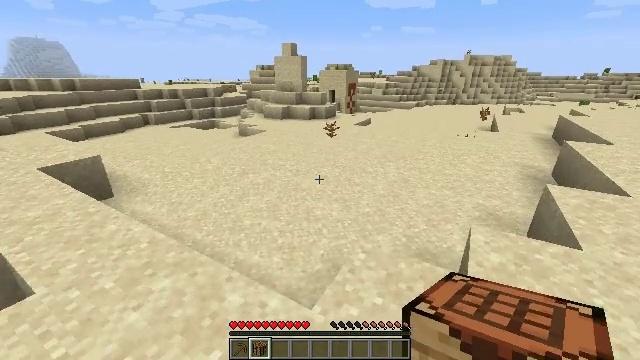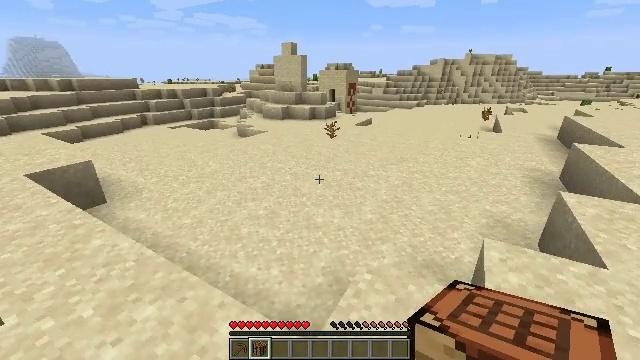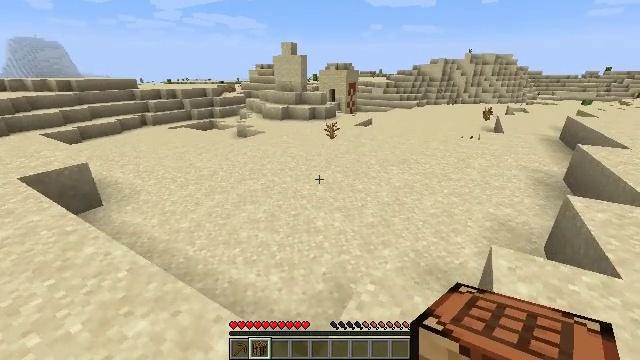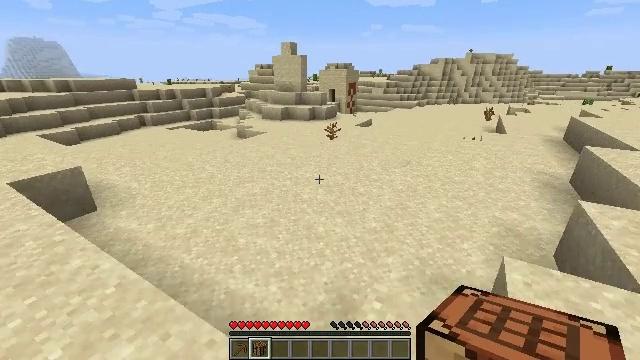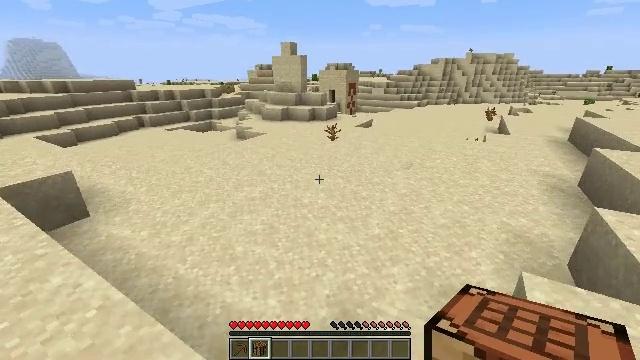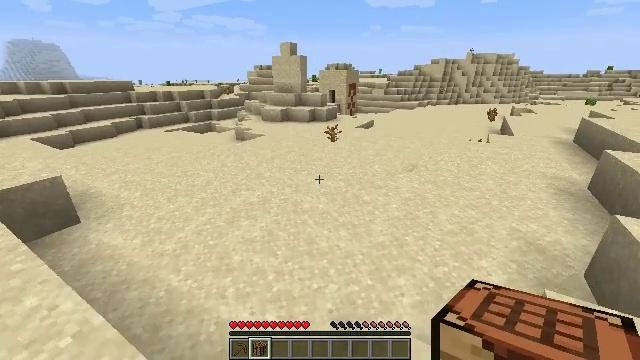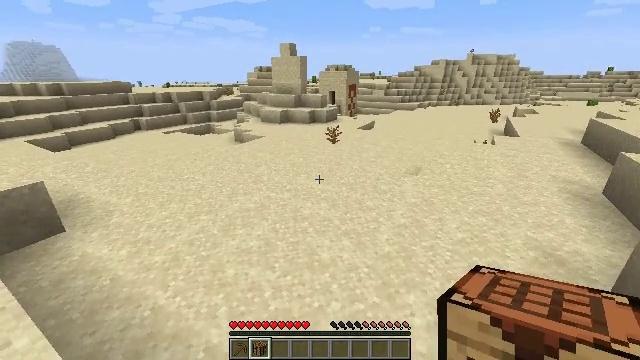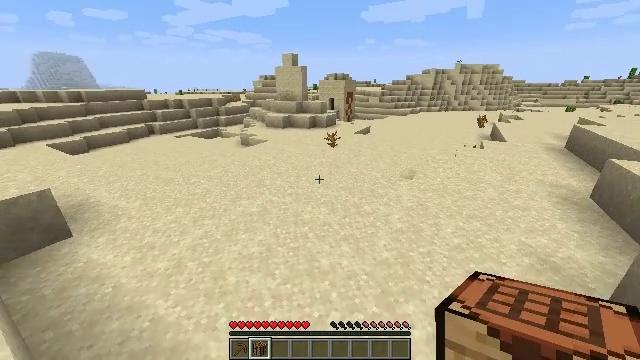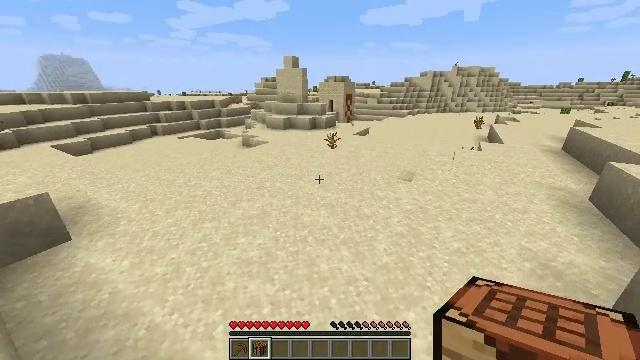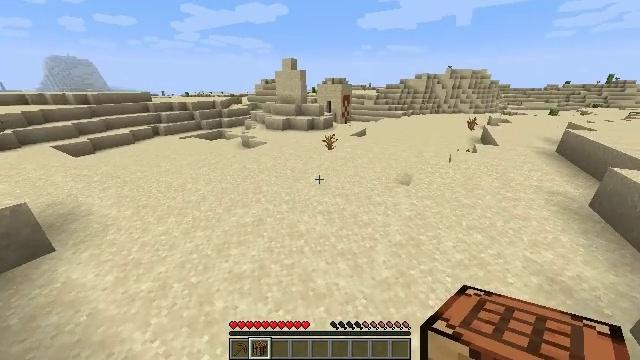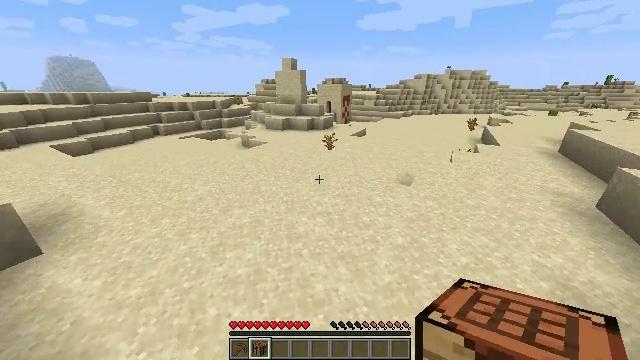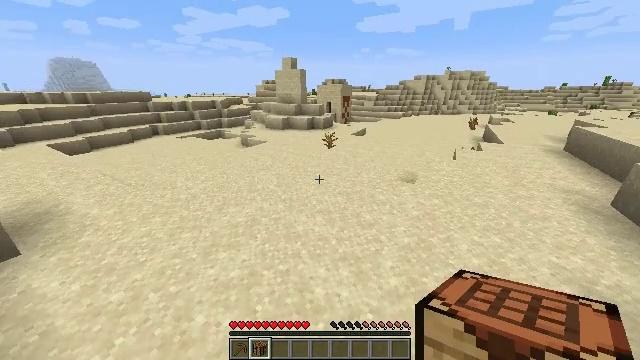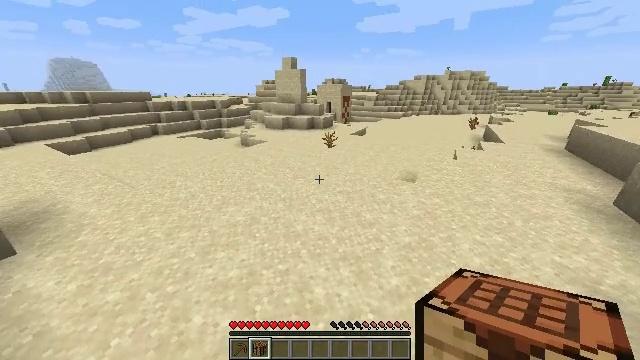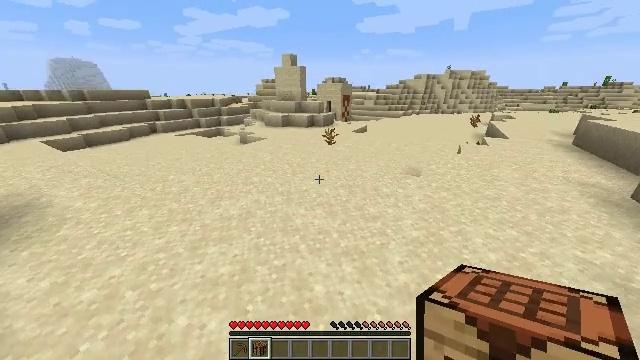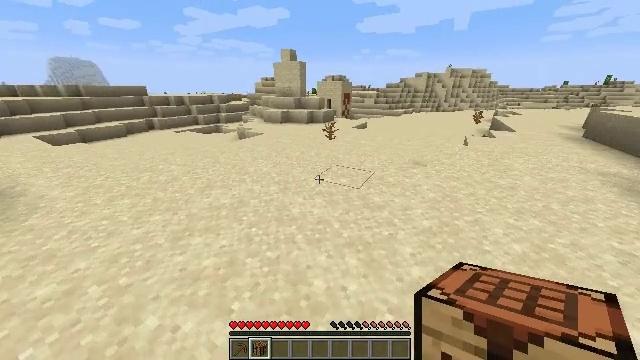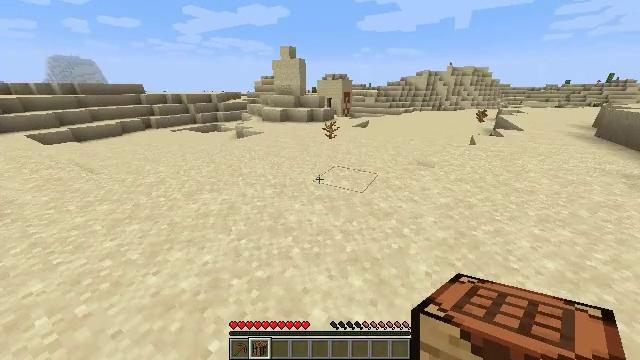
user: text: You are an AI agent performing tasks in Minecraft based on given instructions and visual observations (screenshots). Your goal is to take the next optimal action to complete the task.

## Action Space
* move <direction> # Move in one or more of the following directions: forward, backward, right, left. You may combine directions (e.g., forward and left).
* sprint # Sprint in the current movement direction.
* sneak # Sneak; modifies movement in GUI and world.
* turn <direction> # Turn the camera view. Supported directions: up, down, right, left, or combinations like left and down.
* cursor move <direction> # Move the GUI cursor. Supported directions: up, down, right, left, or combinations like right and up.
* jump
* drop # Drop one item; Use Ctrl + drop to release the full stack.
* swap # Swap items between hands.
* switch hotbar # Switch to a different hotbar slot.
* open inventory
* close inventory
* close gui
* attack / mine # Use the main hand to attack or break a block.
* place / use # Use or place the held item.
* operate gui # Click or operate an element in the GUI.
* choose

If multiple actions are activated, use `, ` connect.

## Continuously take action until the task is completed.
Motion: motion action
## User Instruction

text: Collect orange terracotta for building.
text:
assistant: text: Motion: move forward
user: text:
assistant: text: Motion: move forward
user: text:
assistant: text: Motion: move forward
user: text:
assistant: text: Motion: move forward
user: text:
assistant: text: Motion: move forward
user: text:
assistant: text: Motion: move forward, sprint
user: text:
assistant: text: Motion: move forward, sprint
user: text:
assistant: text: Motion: move forward, sprint
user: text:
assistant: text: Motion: move forward, sprint
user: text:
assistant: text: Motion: move forward, sprint
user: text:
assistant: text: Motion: move forward, sprint
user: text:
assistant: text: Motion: move forward, sprint
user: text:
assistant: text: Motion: move forward, sprint
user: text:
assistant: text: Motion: move forward, sprint
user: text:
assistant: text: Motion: move forward, sprint
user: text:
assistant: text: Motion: move forward, sprint
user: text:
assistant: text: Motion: move forward, sprint, turn down
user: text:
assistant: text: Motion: move forward, sprint
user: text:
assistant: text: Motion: move forward, sprint, turn right and down
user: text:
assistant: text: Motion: move forward, sprint
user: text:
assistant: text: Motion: move forward, sprint
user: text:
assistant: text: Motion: move forward, sprint
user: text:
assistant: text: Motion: move forward, sprint, jump
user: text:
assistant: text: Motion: move forward, sprint, jump
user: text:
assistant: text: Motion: move forward, sprint, jump
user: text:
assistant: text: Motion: move forward, sprint, jump
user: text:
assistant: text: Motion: move forward, sprint, jump
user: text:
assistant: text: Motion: move forward, sprint, jump
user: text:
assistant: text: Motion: move forward, sprint, jump
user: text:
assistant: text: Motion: move forward, sprint, jump